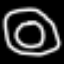
Label: donut